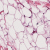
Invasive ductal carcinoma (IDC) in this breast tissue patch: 0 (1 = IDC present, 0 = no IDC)